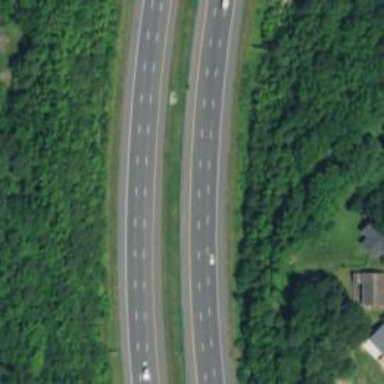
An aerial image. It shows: Motorway.